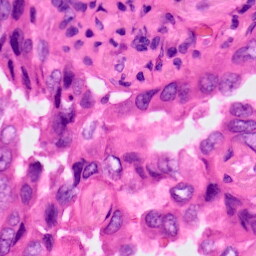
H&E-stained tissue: Lung